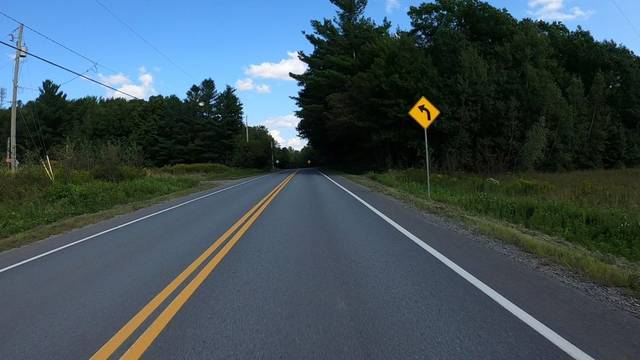
Region: Canada
Coordinates: 45.159, -72.393